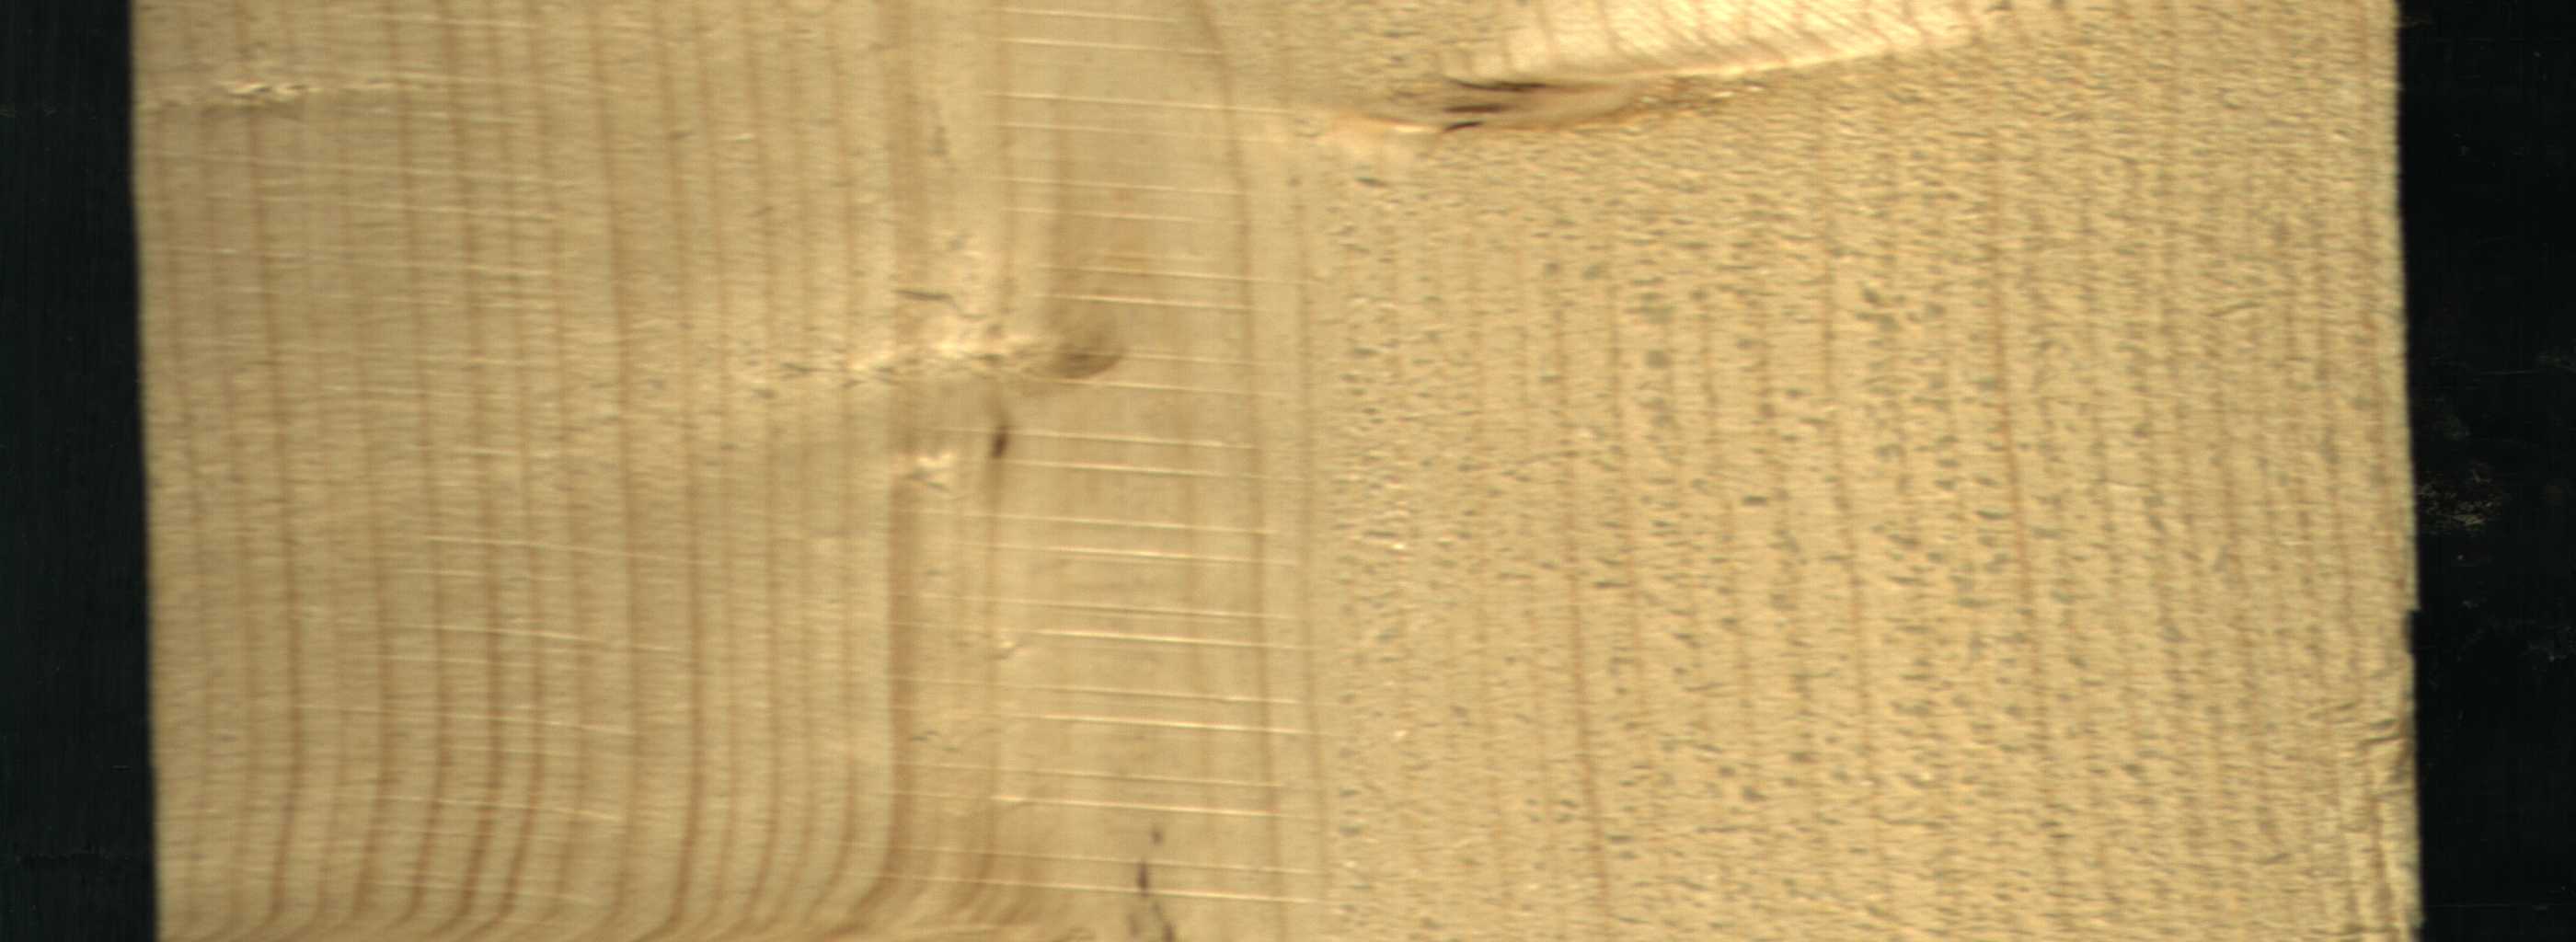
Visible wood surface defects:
Live_Knot